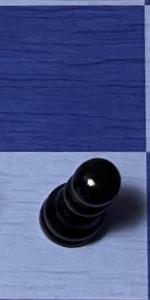
Label: Pawn_Black